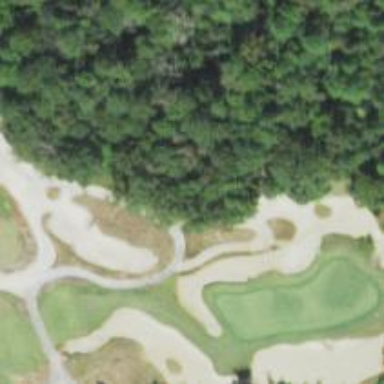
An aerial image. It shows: Golf rough area.